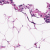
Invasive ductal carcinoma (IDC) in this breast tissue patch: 0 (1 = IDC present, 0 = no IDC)